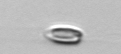
Label: Chrysochromulina